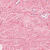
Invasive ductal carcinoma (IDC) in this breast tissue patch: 0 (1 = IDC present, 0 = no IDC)